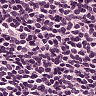
Metastatic tissue present: no